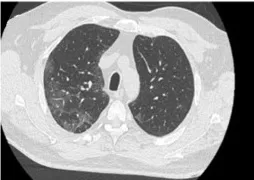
Chest CT scan of COVID-19 pneumonia (first chest CT scan). Axial sections of the chest CT scan at different levels show bilateral ground-glass opacities and consolidation images that are bilateral, subpleural, and located mainly in posterior regions (A-C).
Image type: radiology (ct)